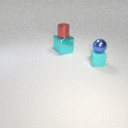
small cyan rubber cube below small blue metal sphere